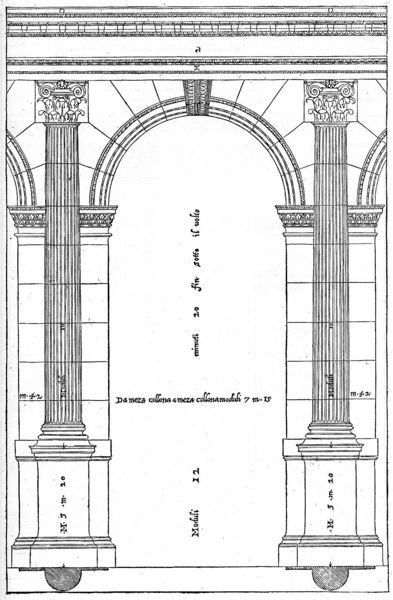
Titel: I Quattro Libri della Architettura, Buch I, Kap. 18 Von der kompositen Ordnung (Tabulariumsmotiv)
Künstler: Andrea Palladio
Institution: (Seriendruck)
Schlagwörter: fuß, gott, weiß, grau, pfeiler, schwarz, skizze, säule, säulen, zeichnung, wand, architektur, sockel, stein, steine, rund, kanneliert, schrift, modell, bogen, fassade, studie, mauer, grafik, graphik, linien, pilaster, rundbogen, detail, ornamente, verzierung, tor, arkade, komposit, buch, torbogen, linie, draufsicht, druck, schwarzweiß, text, beschriftung, bleistift, entwurf, architrav, arkaden, kapitelle, kapitell, fries, schlussstein, sims, gesims, quader, voluten, ionisch, götter, apsis, kanneluren, plan, tempel, basis, schnecken, korinthisch, bau, raster, römisch, verjüngung, kapitel, abakus, aufriss, korintisch, massangabe, maßstab, bauzeichnung, bauplan, blei, romanisch, basen, säulenordnung, zeichning, dorische ordnung, beschriftet, halbsäulen, maße, maß, schirft, einteilung, aristoteles, bemaßung, lapitelle, fick, kanellure, ficjk, skizzze, frontsicht, kaptitell, ducrhgang, arabestken, zeichung architektzr